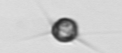
Label: Acanthoica_quattrospina